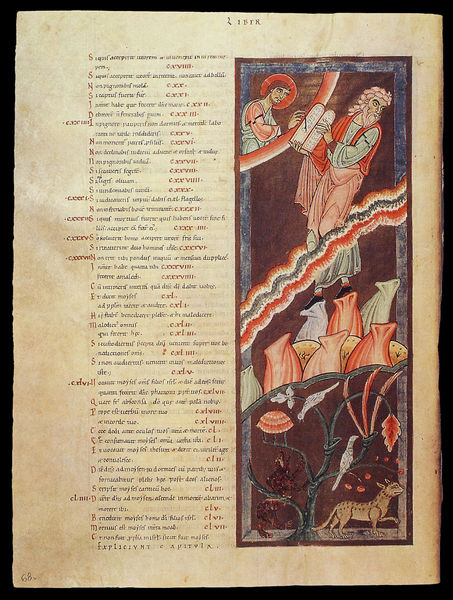
Titel: Admonter Riesenbibel
Institution: Wien, Österreichische Nationalbibliothek
Schlagwörter: baum, blau, blätter, gott, mann, vogel, weiß, braun, rot, tier, malerei, bart, bibel, taube, vögel, blatt, sack, engel, ranken, schrift, papier, tafel, zahlen, katze, moses, buch, seite, illustration, text, buchseite, pergament, heiligenschein, zahl, christlich, romanik, gebote, heiliger, tafeln, christ, buchmalerei, codex, gesetz, latain, latin, 10 gebote